Question: I have a table with numbers which I center in the cell. One row has number inputs which I center with 'text-align: center'. The problem is that the number is centered in the inputbox without area for the arrows (spinner). I want the value to be centered in the cell.
One solution would be to adjust the margin but I've found that the width of the spinner changes with the width of your screen. I would not like to use de margin option (unless it's possible with percentage or something)
A minimal working example of my code is:
'''
<table>
<tr>
<td style="text-align:center">5</td>
<td style="text-align:center">10</td>
</tr>
<tr>
<td><input type="number" style="text-align:center" value=15></td>
<td><input type="number" style="text-align:center" value=8></td>
</tr>
</table>
'''
This is what I get now, but I hope you see that it's not really nice

All help is appreciated!
BTW: not a duplicate of <URL> as he is concerned about consequently centering in the input box whether the spinner is shown or not. I want the value centered in the table cell.
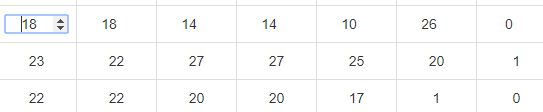
Answer: If I'm understanding correctly, you want all of the values to be centered. One way to do this is apply 'text-align: center' to all '<td>' elements and hide number input arrows. Here's the css and accompanying fiddle:
EDIT:
'''
input[type='number']::-webkit-inner-spin-button,
input[type='number']::-webkit-outer-spin-button {
opacity: 1;
margin-left: -14px;
}
td {
text-align: center;
}
#table1 input {
width: 100px;
}
#table2 input {
width: 400px;
}
#table3 input {
width: 1000px;
}
'''
<URL>